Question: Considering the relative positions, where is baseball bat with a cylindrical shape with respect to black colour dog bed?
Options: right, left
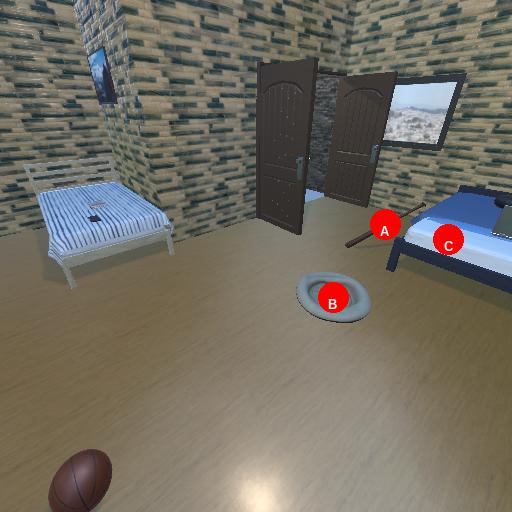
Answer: right